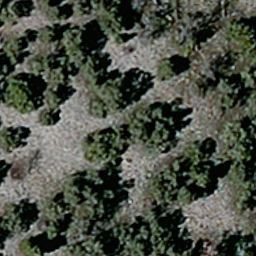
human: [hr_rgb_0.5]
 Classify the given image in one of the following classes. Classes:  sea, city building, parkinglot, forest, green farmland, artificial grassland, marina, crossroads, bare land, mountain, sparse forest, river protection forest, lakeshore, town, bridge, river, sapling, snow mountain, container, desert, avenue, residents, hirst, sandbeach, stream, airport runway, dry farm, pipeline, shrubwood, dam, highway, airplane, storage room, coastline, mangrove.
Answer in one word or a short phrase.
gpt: sparse forest